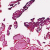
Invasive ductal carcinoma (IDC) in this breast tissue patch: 0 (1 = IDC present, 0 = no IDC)